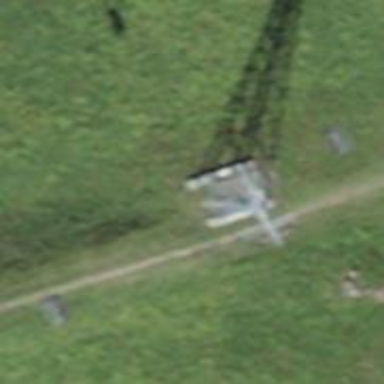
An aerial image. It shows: Pylon for aerialway.